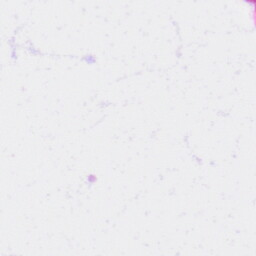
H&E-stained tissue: Liver